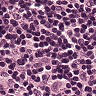
Metastatic tissue present: no